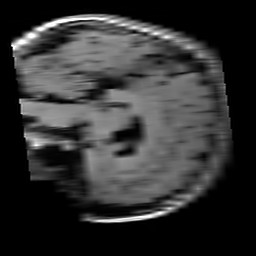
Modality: T1w
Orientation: sagittal
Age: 19
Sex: female
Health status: healthy
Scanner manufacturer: siemens
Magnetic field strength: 3 T
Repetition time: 4.1 s
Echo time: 0.0085 s